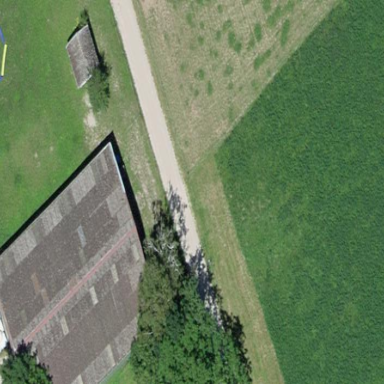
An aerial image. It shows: Rural barn.